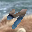
Label: 4